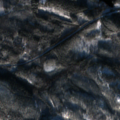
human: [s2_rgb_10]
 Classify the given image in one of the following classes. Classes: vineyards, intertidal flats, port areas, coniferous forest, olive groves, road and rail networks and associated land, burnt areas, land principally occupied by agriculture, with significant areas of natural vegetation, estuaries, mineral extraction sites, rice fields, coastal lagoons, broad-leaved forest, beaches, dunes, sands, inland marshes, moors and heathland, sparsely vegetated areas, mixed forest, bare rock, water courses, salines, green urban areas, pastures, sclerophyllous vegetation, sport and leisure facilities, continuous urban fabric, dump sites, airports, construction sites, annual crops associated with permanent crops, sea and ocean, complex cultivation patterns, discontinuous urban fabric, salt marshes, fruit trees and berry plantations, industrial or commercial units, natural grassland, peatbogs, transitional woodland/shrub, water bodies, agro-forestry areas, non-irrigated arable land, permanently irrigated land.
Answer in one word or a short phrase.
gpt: coniferous forest, mixed forest, water bodies